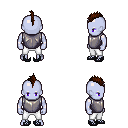
a pixel art fantasy rpg character, male body template, dark elf, purple skin, steel chest armor, white pants, brown mohawk hairstyle, ghillies, four views (front, back, left, right), 2x2 character sprite sheet, small pixel art, hard edges, no anti-aliasing